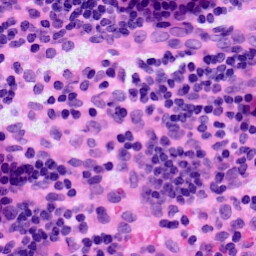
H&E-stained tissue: LymphNode